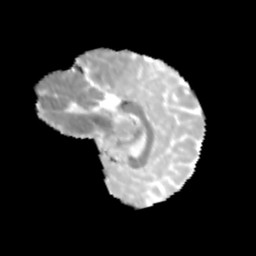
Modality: MD
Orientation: sagittal
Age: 11
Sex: female
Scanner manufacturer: siemens
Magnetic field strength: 3 T
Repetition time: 3.8 s
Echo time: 0.07 s